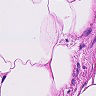
Metastatic tissue present: no